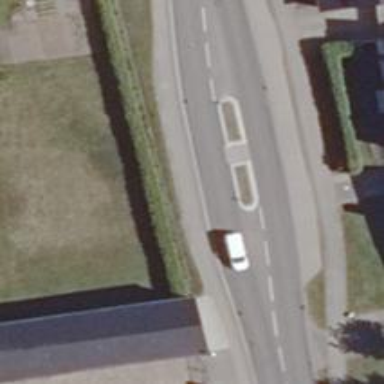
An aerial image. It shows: Chicane for traffic calming.